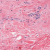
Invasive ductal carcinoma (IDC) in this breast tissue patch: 0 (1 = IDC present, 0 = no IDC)